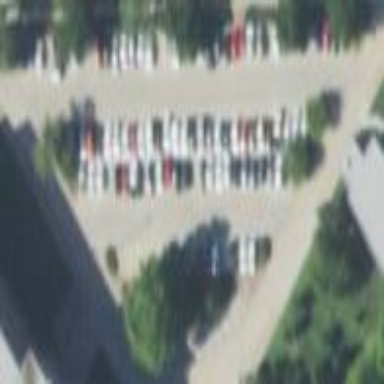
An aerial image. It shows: Parking area with surface.